Aerial crown-view tile of a tropical tree (Barro Colorado Island, Panama), acquired 20250217:
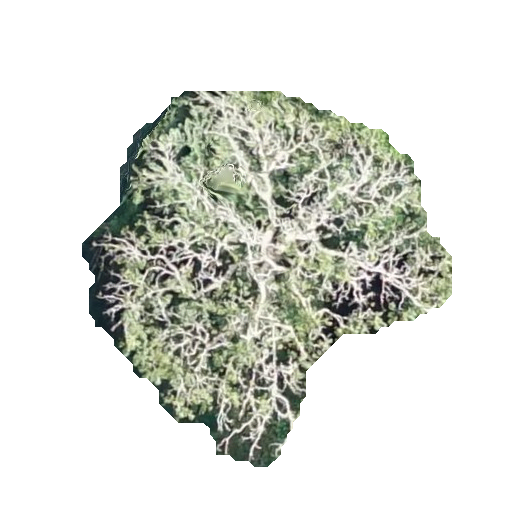
Species: Jacaranda copaia
GBIF accepted scientific name: Jacaranda copaia
Crown area: 129.44 m²